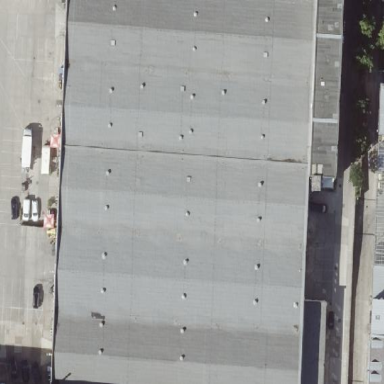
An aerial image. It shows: Industrial building with flat roof.